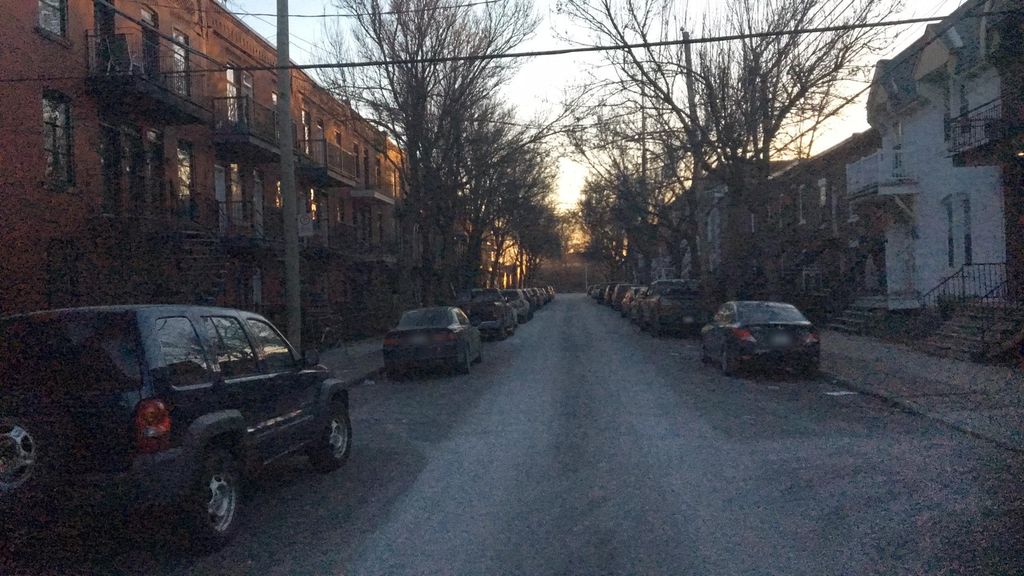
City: montreal